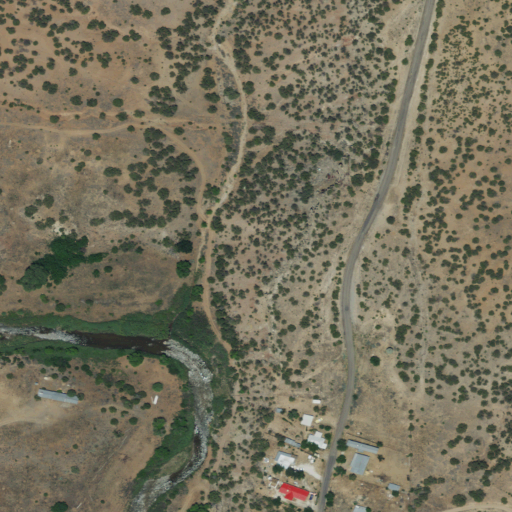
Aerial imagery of valley in New Mexico named Tortolita Canyon containing shrub, evergreen forest, open development, and low intensity development